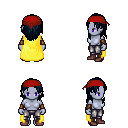
a pixel art fantasy rpg character, female body template, dark elf, purple skin, yellow cape, metal pants, raven long hairstyle, red bandana, cloth bracers, maroon shoes, four views (front, back, left, right), 2x2 character sprite sheet, small pixel art, hard edges, no anti-aliasing